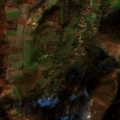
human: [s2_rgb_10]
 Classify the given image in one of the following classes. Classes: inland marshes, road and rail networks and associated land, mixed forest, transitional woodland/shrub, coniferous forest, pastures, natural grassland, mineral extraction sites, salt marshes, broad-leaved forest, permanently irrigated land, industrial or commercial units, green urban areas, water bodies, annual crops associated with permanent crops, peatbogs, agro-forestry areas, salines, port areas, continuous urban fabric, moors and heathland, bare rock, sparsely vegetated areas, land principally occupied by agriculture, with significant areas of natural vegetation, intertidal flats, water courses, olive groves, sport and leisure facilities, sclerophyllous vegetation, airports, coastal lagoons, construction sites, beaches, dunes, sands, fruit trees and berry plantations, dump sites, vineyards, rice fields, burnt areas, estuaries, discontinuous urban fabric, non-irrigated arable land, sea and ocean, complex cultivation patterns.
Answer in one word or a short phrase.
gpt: complex cultivation patterns, land principally occupied by agriculture, with significant areas of natural vegetation, broad-leaved forest